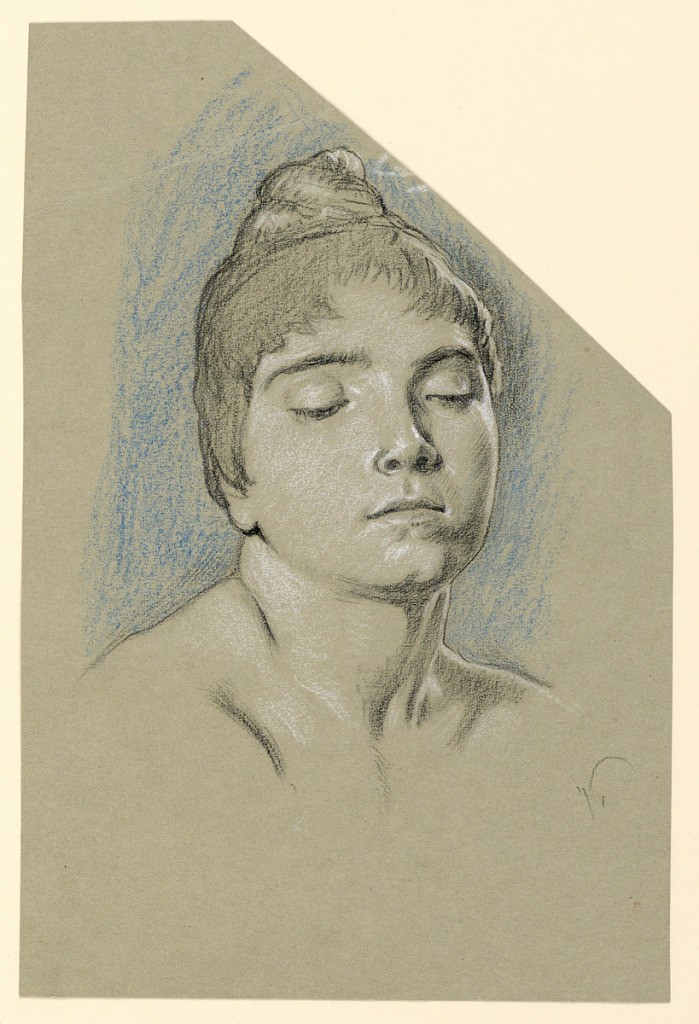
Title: Portrait Sketch of a Young Woman with Closed Eyes
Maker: Elihu Vedder, American, 1836 – 1923
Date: ca. 1885
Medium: Black, blue crayons, white chalk, on gray paper
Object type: Drawing
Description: Head of a young girl, turned toward the right in three-quarter view. Her head is slightly tilted, her glance downward to the right. Her hair is formed with a knot on top of her head. Signed initial, lower right: "V."